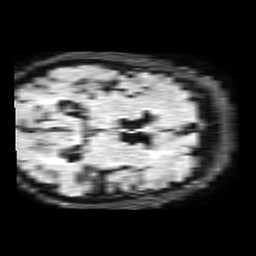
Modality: FLAIR
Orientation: axial
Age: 75
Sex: female
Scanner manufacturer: philips
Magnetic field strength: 1.5 T
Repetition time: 6 s
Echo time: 0.1048 s